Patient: sex M, age 47
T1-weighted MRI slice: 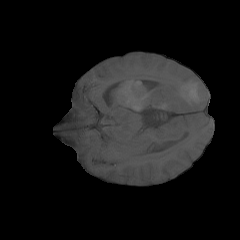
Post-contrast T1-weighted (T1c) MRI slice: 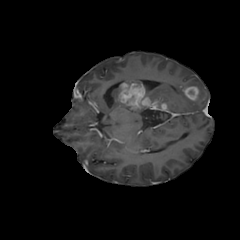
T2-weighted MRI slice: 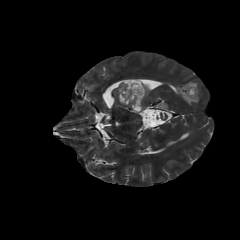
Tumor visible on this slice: yes
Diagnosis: Glioblastoma, IDH-wildtype
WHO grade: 4